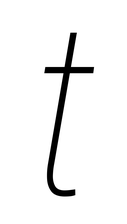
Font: Roboto-Italic_Condensed_Thin_Italic